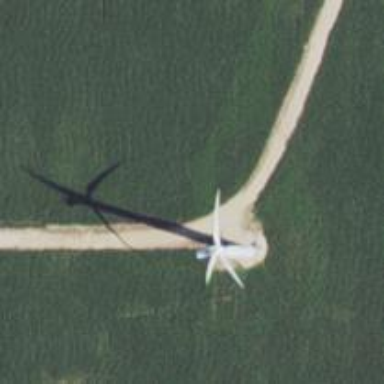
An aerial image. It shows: Wind power generator employing wind turbines.